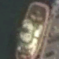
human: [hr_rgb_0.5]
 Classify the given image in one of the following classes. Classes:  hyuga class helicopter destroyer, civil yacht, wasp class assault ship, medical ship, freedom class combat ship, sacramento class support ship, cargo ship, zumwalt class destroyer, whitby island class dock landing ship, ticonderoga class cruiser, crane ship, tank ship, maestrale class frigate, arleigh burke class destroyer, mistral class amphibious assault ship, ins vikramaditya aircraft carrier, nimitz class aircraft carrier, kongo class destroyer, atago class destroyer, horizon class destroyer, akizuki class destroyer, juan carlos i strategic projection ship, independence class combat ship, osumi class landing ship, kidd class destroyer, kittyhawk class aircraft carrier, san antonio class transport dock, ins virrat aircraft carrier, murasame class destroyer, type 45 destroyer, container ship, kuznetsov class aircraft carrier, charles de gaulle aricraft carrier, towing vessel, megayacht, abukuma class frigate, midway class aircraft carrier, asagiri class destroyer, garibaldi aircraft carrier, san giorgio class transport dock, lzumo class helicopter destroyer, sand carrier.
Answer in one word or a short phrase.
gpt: Towing vessel